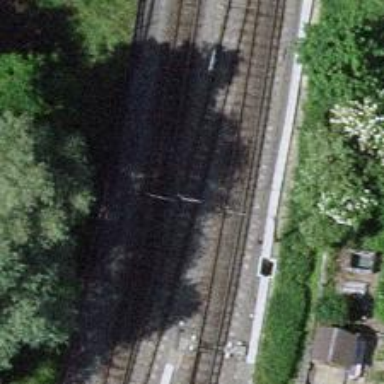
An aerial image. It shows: Narrow-gauge railway siding with electrified contact lines.